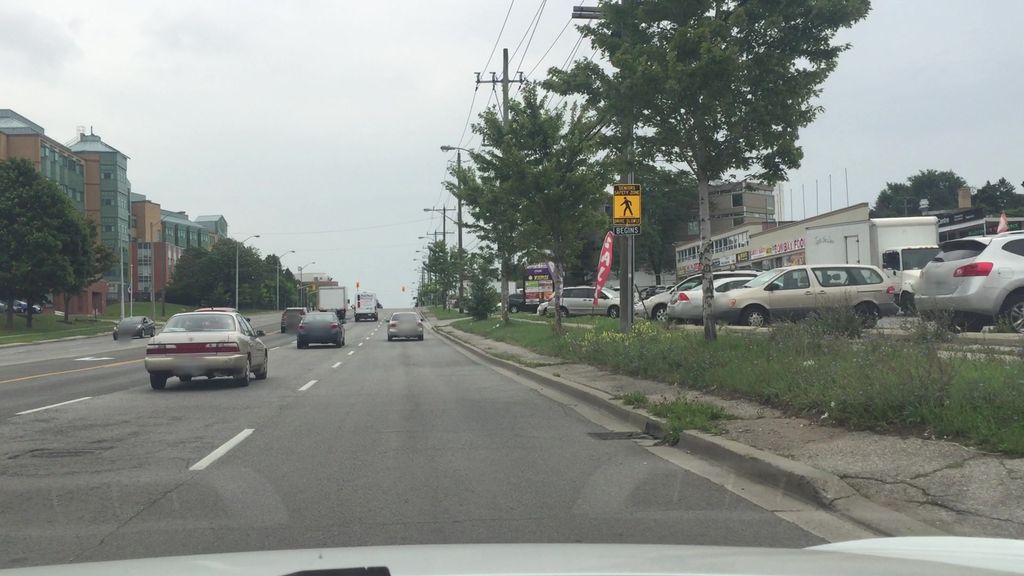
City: toronto